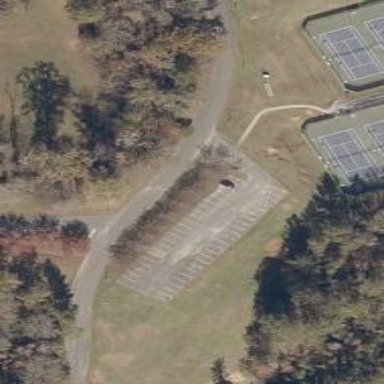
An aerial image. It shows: Parking area with surface.